Question: I have the next problem. I had an datafile like;
'''
<PHONE>,304,0,0,0,304,0
<PHONE>,385,0,0,0,383,0
<PHONE>,332,0,0,0,331,0
<PHONE>,359,0,0,0,355,0
'''
I have changed the format to;
'''
08-11-2014-17:00,390,0,27,417
08-11-2014-18:00,474,0,0,474
08-11-2014-19:00,467,0,0,467
08-11-2014-20:00,687,0,0,687
'''
I changed either the gnuplotscript.
First was;
'set timefmt x "%s"'
To now in;
'set timefmt x "%d-%m-%Y-%H:%M"'
In the new situation gnuplot gives me 2 columns they are overwrite
with other columns.
What am I doing wrong or I forget ?
Here the working en wrong example;

And this is the complete code;
'''
file = 'uur.txt'
set output "dag.png"
set datafile separator ","
set linestyle 1 lt 1 lc rgb "black"
set bmargin 5 # witruimte onder grafiek
set boxwidth 600 absolute
set style boxplot
set border back
dy=500 # zie y waarde terminal
# Hier worden de maximale en minimale y-waarden van gnuplot bepaald.
set terminal unknown
plot "<tail -24 ".file."" using :(-$5) w p, '' u :4 w p
ymax= GPVAL_Y_MAX
ymin= GPVAL_Y_MIN
ptmax=ymax*dy/(ymax-ymin)
ptmin=ymin*dy/(ymax-ymin)
replot
set terminal pngcairo truecolor enhanced size 1200, 500 font "Courier Bold,10" background rgb "#CFCFFF"
stats "<tail -24 ".file."" using 2:3 nooutput
afnt = STATS_sum_x
gelt = STATS_sum_y
afn = afnt/24
gel = gelt/24
stats "< tail -24 ".file."" using 4:5 nooutput
zon = STATS_max_x
zont = STATS_sum_x
geb = STATS_max_y
gebt = STATS_sum_y
zonavg = STATS_sum_x/24
gebavg = STATS_sum_y/24
stats "<tail -1 ".file."" using (strptime('%d-%m-%y %H:%M', stringcolumn(1))) nooutput
tijd = strftime('%H:%M', STATS_max)
set palette defined (-(geb) "#ee0000", 0 "#0000cc", 0 "#00aa00", (zon) "#ff0000")
unset colorbox
set title 'Alle energie-stromen van de laatste 24 uur.' font "Courier-Bold,12"
set xdata time
set timefmt '%d-%m-%y-%H:%M'
set xtics format "%H:%M" # dit is de opmaak zoals je hem gaat zien
set xtics 3600
set mxtics 0 # zet sub(minor)streepjes op de x-as
set grid ls 1 lw 1 lc rgb "#a0a0a0"
set autoscale xfix
set ytics font "Helvetica,8"
set mytics 2
set y2tics axis out 0
set ylabel "V e r m o g e n in Watt" offset 2,1
set object rect from screen 0.05, screen 0.04 to screen 0.08, screen 0.06 fc rgb '#00B900' front
set object rect from sc 0.05, sc 0.01 to sc 0.08, sc 0.03 fc rgb 'blue' front
set object rect from sc 0.25, sc 0.04 to sc 0.28, sc 0.06 fc rgb 'green'
set object 10 rect from sc 0.25, sc 0.01 to sc 0.28, sc 0.03 fc rgb "red" fs solid 1.0 front
set object 10 rect from sc 0.25, sc 0.01 to sc 0.28, sc 0.03 fc rgb "#5555ff" fs solid 1.0 front
# graph x, y
set label font "Courier Bold, 10" # grootte font tbv labels in het grafiek
set label 1 sprintf("Energiestromen gemiddeld per uur.") at screen 0.05,0.08 tc rgb "black" front
set label 2 sprintf("Zon = %4.0f W/h",zonavg) at screen 0.085,0.05 front
set label 3 sprintf("Gebruikt = %4.0f W/h",gebavg) at screen 0.085,0.025 front
set label 4 sprintf("Geleverd = %4.0f W/h",gel) at screen 0.285,0.05 front
set label 5 sprintf("Afgenomen = %4.0f W/h",afn) at screen 0.285,0.025 front
set label 6 sprintf("Energiestromen van de afgelopen 24 uur.") at screen 0.5,0.08 front
set label 7 sprintf("Gebruikt (%dW) = zon (%dW) - geleverd (%dW) + afgenomen (%dW)", gebt, zont, gelt, afnt) at screen 0.5,0.05 tc rgb "black" front
set label 11 sprintf("Logtijd: ") at screen 0.05,0.92 font "Courier-Bold,8" front
set label 12 sprintf(tijd) at screen 0.091,0.92 font "Courier-Bold,8" front
set style fill solid noborder# was transparent solid 0.5 border 0.5
n = 51
# n is het aantal kolommen wat wordt opgebouwd teneinde een gradient te krijgen. Hoe hoger "n" des te vloeiender de gradient
# De 1e serie is zon, de 2e serie is geleverd, de 3e serie is gebruik en de 4e serie is afgenomen.
# Het getal 12 is het aantal punten van een karakter Courier-Bold 10 hetgeen hier is gebruikt voor de labels.
plot for [i=n:0:-1] "<tail -24 ".file."" u ($1-600):(($4/n)*i):(($4/n)*i) w boxes lc palette notitle, "<tail -24 ".file."" u ($1-600):4:( $4>0 && ($4/ymax*ptmax)> (12 * strlen(sprintf("%d", $4))) ? $4 : sprintf("")) w labels right rotate font ",10" tc rgb "white" offset 0,-0.1 notitle, "<tail -24 ".file."" u ($1-600):4:( $4>0 && ($4/ymax*ptmax)<=(12 * strlen(sprintf("%d", $4))) ? $4 : sprintf("")) w labels left rotate font ",10" tc rgb "black" offset 0,0.1 notitle, "<tail -24 ".file."" u ($1-600):4 w boxes lc rgb "black" fill empty notitle, "<tail -24 ".file."" u ($1+600):3 w boxes lt 1 lc rgb "green" fillstyle solid notitle, "<tail -24 ".file."" u ($1+600):3 w boxes lc rgb "black" fill empty notitle, "<tail -24 ".file."" u ($1+600):3:( $3>0 && ($3/ymax*ptmax)> (12 * strlen(sprintf("%d", $3))) ? $3 : sprintf("")) w labels right rotate font ",10" tc rgb "blue" offset 0,-0.1 notitle, "<tail -24 ".file."" u ($1+600):3:( $3>0 && ($3/ymax*ptmax)<=(12 * strlen(sprintf("%d", $3))) ? $3 : sprintf("")) w labels left rotate font ",10" tc rgb "black" offset 0,0.1 notitle, for [i=n:0:-1] "<tail -24 ".file."" u ($1-600):((-($5)/n)*i):((-($5)/n)*i) w boxes lc palette notitle, "<tail -24 ".file."" u ($1-600):(-$5):( $5>0 && ($5/ymax*ptmax)> (12 * strlen(sprintf("%d", $5))) ? -$5 : sprintf("")) w labels left rotate font ",10" tc rgb "white" offset 0,0.1 notitle, "<tail -24 ".file."" u ($1-600):(-$5):( $5>0 && ($5/ymax*ptmax)<=(12 * strlen(sprintf("%d", $5))) ? -$5 : sprintf("")) w labels right rotate font ",10" tc rgb "black" offset 0,-0.1 notitle, "<tail -24 ".file."" u ($1-600):(-$5) w boxes lc rgb "black" fill empty notitle, "<tail -24 ".file."" u ($1+600):(-$2) w boxes lc rgb "#5555ff" fillstyle solid notitle, "<tail -24 ".file."" u ($1+600):(-$2) w boxes lc rgb "black" fill empty notitle, "<tail -24 ".file."" u ($1+600):(-$2):( $2>0 && ($2/ymax*ptmax)> (12 * strlen(sprintf("%d", $2))) ? -$2 : sprintf("")) w labels left rotate font ",10" tc rgb "white" offset 0,0.1 notitle, "<tail -24 ".file."" u ($1+600):(-$2):( $2>0 && ($2/ymax*ptmax)<=(12 * strlen(sprintf("%d", $2))) ? -$2 : sprintf("")) w labels right rotate font ",10" tc rgb "black" offset 0,-0.1 notitle
'''
The complete datafile can you find here: <URL>
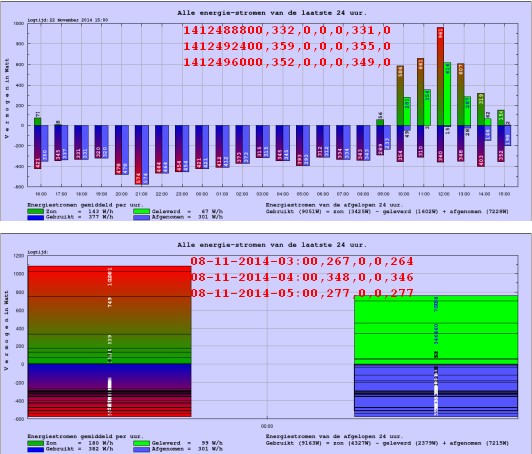
Answer: There are two problems: First you must use the correct time format '%d-%m-%Y-%H:%M' in all cases (in the script you posted, you have a small 'y', and in the stats command you are missing a dash).
And, second, you must use 'timecolumn(1)' instead of '$1' in the 'using' statement in order to have the date parsed correctly. When you had a timestamp, it worked fine since it was only a number, but parsing of the string failed. So your complete script should be
'''
file = 'uur.txt'
set output "dag.png"
set datafile separator ","
set linestyle 1 lt 1 lc rgb "black"
set bmargin 5 # witruimte onder grafiek
set boxwidth 600 absolute
set style boxplot
set border back
dy=500 # zie y waarde terminal
# Hier worden de maximale en minimale y-waarden van gnuplot bepaald.
set terminal unknown
plot "<tail -24 ".file."" using :(-$5) w p, '' u :4 w p
ymax= GPVAL_Y_MAX
ymin= GPVAL_Y_MIN
ptmax=ymax*dy/(ymax-ymin)
ptmin=ymin*dy/(ymax-ymin)
replot
set terminal pngcairo truecolor enhanced size 1200, 500 font "Courier Bold,10" background rgb "#CFCFFF"
stats "<tail -24 ".file."" using 2:3 nooutput
afnt = STATS_sum_x
gelt = STATS_sum_y
afn = afnt/24
gel = gelt/24
stats "< tail -24 ".file."" using 4:5 nooutput
zon = STATS_max_x
zont = STATS_sum_x
geb = STATS_max_y
gebt = STATS_sum_y
zonavg = STATS_sum_x/24
gebavg = STATS_sum_y/24
stats "<tail -1 ".file."" using (strptime('%d-%m-%Y-%H:%M', stringcolumn(1))) nooutput
tijd = strftime('%H:%M', STATS_max)
set palette defined (-(geb) "#ee0000", 0 "#0000cc", 0 "#00aa00", (zon) "#ff0000")
unset colorbox
set title 'Alle energie-stromen van de laatste 24 uur.' font "Courier-Bold,12"
set xdata time
set timefmt '%d-%m-%Y-%H:%M'
set xtics format "%H:%M" # dit is de opmaak zoals je hem gaat zien
set xtics 3600
set mxtics 0 # zet sub(minor)streepjes op de x-as
set grid ls 1 lw 1 lc rgb "#a0a0a0"
set autoscale xfix
set ytics font "Helvetica,8"
set mytics 2
set y2tics axis out 0
set ylabel "V e r m o g e n in Watt" offset 2,1
set object rect from screen 0.05, screen 0.04 to screen 0.08, screen 0.06 fc rgb '#00B900' front
set object rect from sc 0.05, sc 0.01 to sc 0.08, sc 0.03 fc rgb 'blue' front
set object rect from sc 0.25, sc 0.04 to sc 0.28, sc 0.06 fc rgb 'green'
set object 10 rect from sc 0.25, sc 0.01 to sc 0.28, sc 0.03 fc rgb "red" fs solid 1.0 front
set object 10 rect from sc 0.25, sc 0.01 to sc 0.28, sc 0.03 fc rgb "#5555ff" fs solid 1.0 front
# graph x, y
set label font "Courier Bold, 10" # grootte font tbv labels in het grafiek
set label 1 sprintf("Energiestromen gemiddeld per uur.") at screen 0.05,0.08 tc rgb "black" front
set label 2 sprintf("Zon = %4.0f W/h",zonavg) at screen 0.085,0.05 front
set label 3 sprintf("Gebruikt = %4.0f W/h",gebavg) at screen 0.085,0.025 front
set label 4 sprintf("Geleverd = %4.0f W/h",gel) at screen 0.285,0.05 front
set label 5 sprintf("Afgenomen = %4.0f W/h",afn) at screen 0.285,0.025 front
set label 6 sprintf("Energiestromen van de afgelopen 24 uur.") at screen 0.5,0.08 front
set label 7 sprintf("Gebruikt (%dW) = zon (%dW) - geleverd (%dW) + afgenomen (%dW)", gebt, zont, gelt, afnt) at screen 0.5,0.05 tc rgb "black" front
set label 11 sprintf("Logtijd: ") at screen 0.05,0.92 font "Courier-Bold,8" front
set label 12 sprintf(tijd) at screen 0.091,0.92 font "Courier-Bold,8" front
set style fill solid noborder# was transparent solid 0.5 border 0.5
n = 51
# n is het aantal kolommen wat wordt opgebouwd teneinde een gradient te krijgen. Hoe hoger "n" des te vloeiender de gradient
# De 1e serie is zon, de 2e serie is geleverd, de 3e serie is gebruik en de 4e serie is afgenomen.
# Het getal 12 is het aantal punten van een karakter Courier-Bold 10 hetgeen hier is gebruikt voor de labels.
plot for [i=n:0:-1] "<tail -24 ".file."" u (timecolumn(1)-600):(($4/n)*i):(($4/n)*i) w boxes lc palette notitle, "<tail -24 ".file."" u (timecolumn(1)-600):4:( $4>0 && ($4/ymax*ptmax)> (12 * strlen(sprintf("%d", $4))) ? $4 : sprintf("")) w labels right rotate font ",10" tc rgb "white" offset 0,-0.1 notitle, "<tail -24 ".file."" u (timecolumn(1)-600):4:( $4>0 && ($4/ymax*ptmax)<=(12 * strlen(sprintf("%d", $4))) ? $4 : sprintf("")) w labels left rotate font ",10" tc rgb "black" offset 0,0.1 notitle, "<tail -24 ".file."" u (timecolumn(1)-600):4 w boxes lc rgb "black" fill empty notitle, "<tail -24 ".file."" u (timecolumn(1)+600):3 w boxes lt 1 lc rgb "green" fillstyle solid notitle, "<tail -24 ".file."" u (timecolumn(1)+600):3 w boxes lc rgb "black" fill empty notitle, "<tail -24 ".file."" u (timecolumn(1)+600):3:( $3>0 && ($3/ymax*ptmax)> (12 * strlen(sprintf("%d", $3))) ? $3 : sprintf("")) w labels right rotate font ",10" tc rgb "blue" offset 0,-0.1 notitle, "<tail -24 ".file."" u (timecolumn(1)+600):3:( $3>0 && ($3/ymax*ptmax)<=(12 * strlen(sprintf("%d", $3))) ? $3 : sprintf("")) w labels left rotate font ",10" tc rgb "black" offset 0,0.1 notitle, for [i=n:0:-1] "<tail -24 ".file."" u (timecolumn(1)-600):((-($5)/n)*i):((-($5)/n)*i) w boxes lc palette notitle, "<tail -24 ".file."" u (timecolumn(1)-600):(-$5):( $5>0 && ($5/ymax*ptmax)> (12 * strlen(sprintf("%d", $5))) ? -$5 : sprintf("")) w labels left rotate font ",10" tc rgb "white" offset 0,0.1 notitle, "<tail -24 ".file."" u (timecolumn(1)-600):(-$5):( $5>0 && ($5/ymax*ptmax)<=(12 * strlen(sprintf("%d", $5))) ? -$5 : sprintf("")) w labels right rotate font ",10" tc rgb "black" offset 0,-0.1 notitle, "<tail -24 ".file."" u (timecolumn(1)-600):(-$5) w boxes lc rgb "black" fill empty notitle, "<tail -24 ".file."" u (timecolumn(1)+600):(-$2) w boxes lc rgb "#5555ff" fillstyle solid notitle, "<tail -24 ".file."" u (timecolumn(1)+600):(-$2) w boxes lc rgb "black" fill empty notitle, "<tail -24 ".file."" u (timecolumn(1)+600):(-$2):( $2>0 && ($2/ymax*ptmax)> (12 * strlen(sprintf("%d", $2))) ? -$2 : sprintf("")) w labels left rotate font ",10" tc rgb "white" offset 0,0.1 notitle, "<tail -24 ".file."" u (timecolumn(1)+600):(-$2):( $2>0 && ($2/ymax*ptmax)<=(12 * strlen(sprintf("%d", $2))) ? -$2 : sprintf("")) w labels right rotate font ",10" tc rgb "black" offset 0,-0.1 notitle
'''
with the expected output of